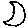
Label: moon